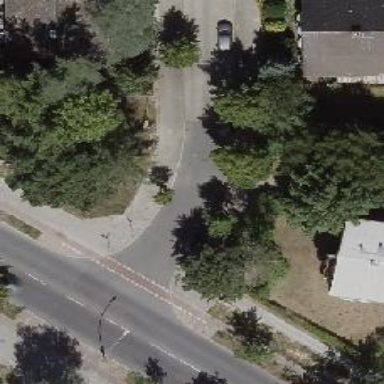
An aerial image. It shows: Sidewalk.